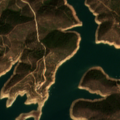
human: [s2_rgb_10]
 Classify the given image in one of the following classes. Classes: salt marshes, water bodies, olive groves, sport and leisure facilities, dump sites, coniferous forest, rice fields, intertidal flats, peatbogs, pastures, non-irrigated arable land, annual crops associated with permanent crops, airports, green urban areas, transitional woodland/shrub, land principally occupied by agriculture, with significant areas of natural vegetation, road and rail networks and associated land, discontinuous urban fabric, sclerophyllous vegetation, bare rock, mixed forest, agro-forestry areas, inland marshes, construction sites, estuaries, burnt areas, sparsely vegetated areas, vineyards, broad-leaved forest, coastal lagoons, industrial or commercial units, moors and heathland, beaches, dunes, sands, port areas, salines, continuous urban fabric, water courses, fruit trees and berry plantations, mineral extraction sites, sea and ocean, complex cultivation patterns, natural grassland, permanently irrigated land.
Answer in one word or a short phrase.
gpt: broad-leaved forest, sclerophyllous vegetation, water bodies